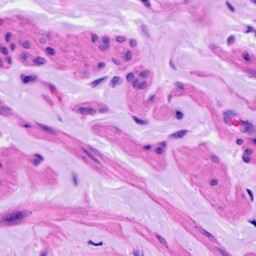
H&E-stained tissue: Ovarian